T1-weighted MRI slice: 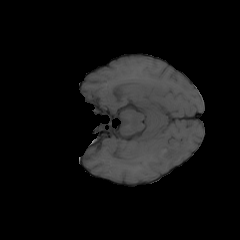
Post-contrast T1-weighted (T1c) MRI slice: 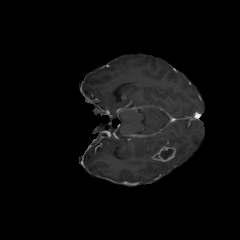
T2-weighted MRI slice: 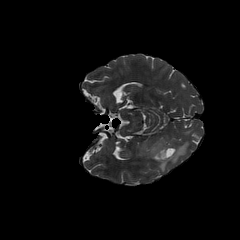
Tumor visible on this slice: yes